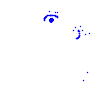
Particle: electron